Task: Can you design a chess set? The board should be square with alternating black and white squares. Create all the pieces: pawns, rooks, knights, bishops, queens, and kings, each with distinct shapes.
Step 3788:
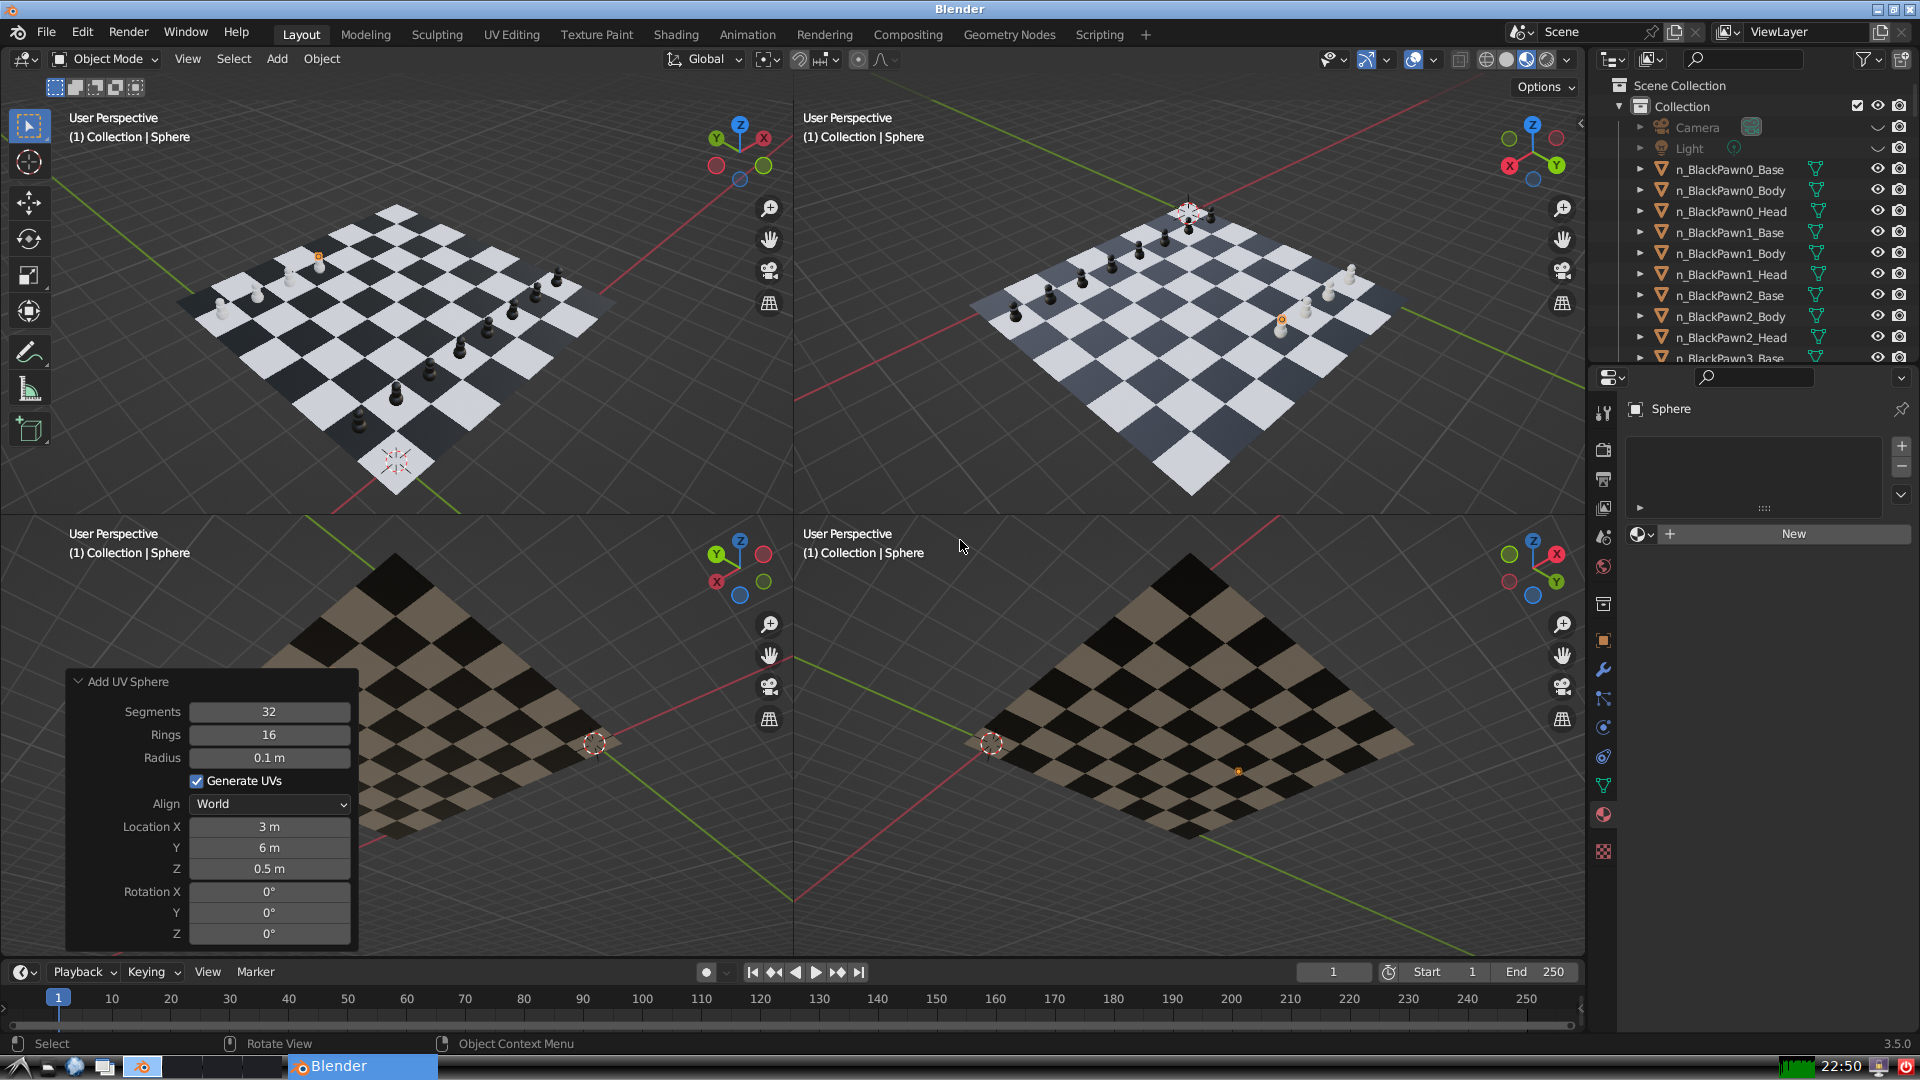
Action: {"key_press": ['Ctrl, Home']}